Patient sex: M
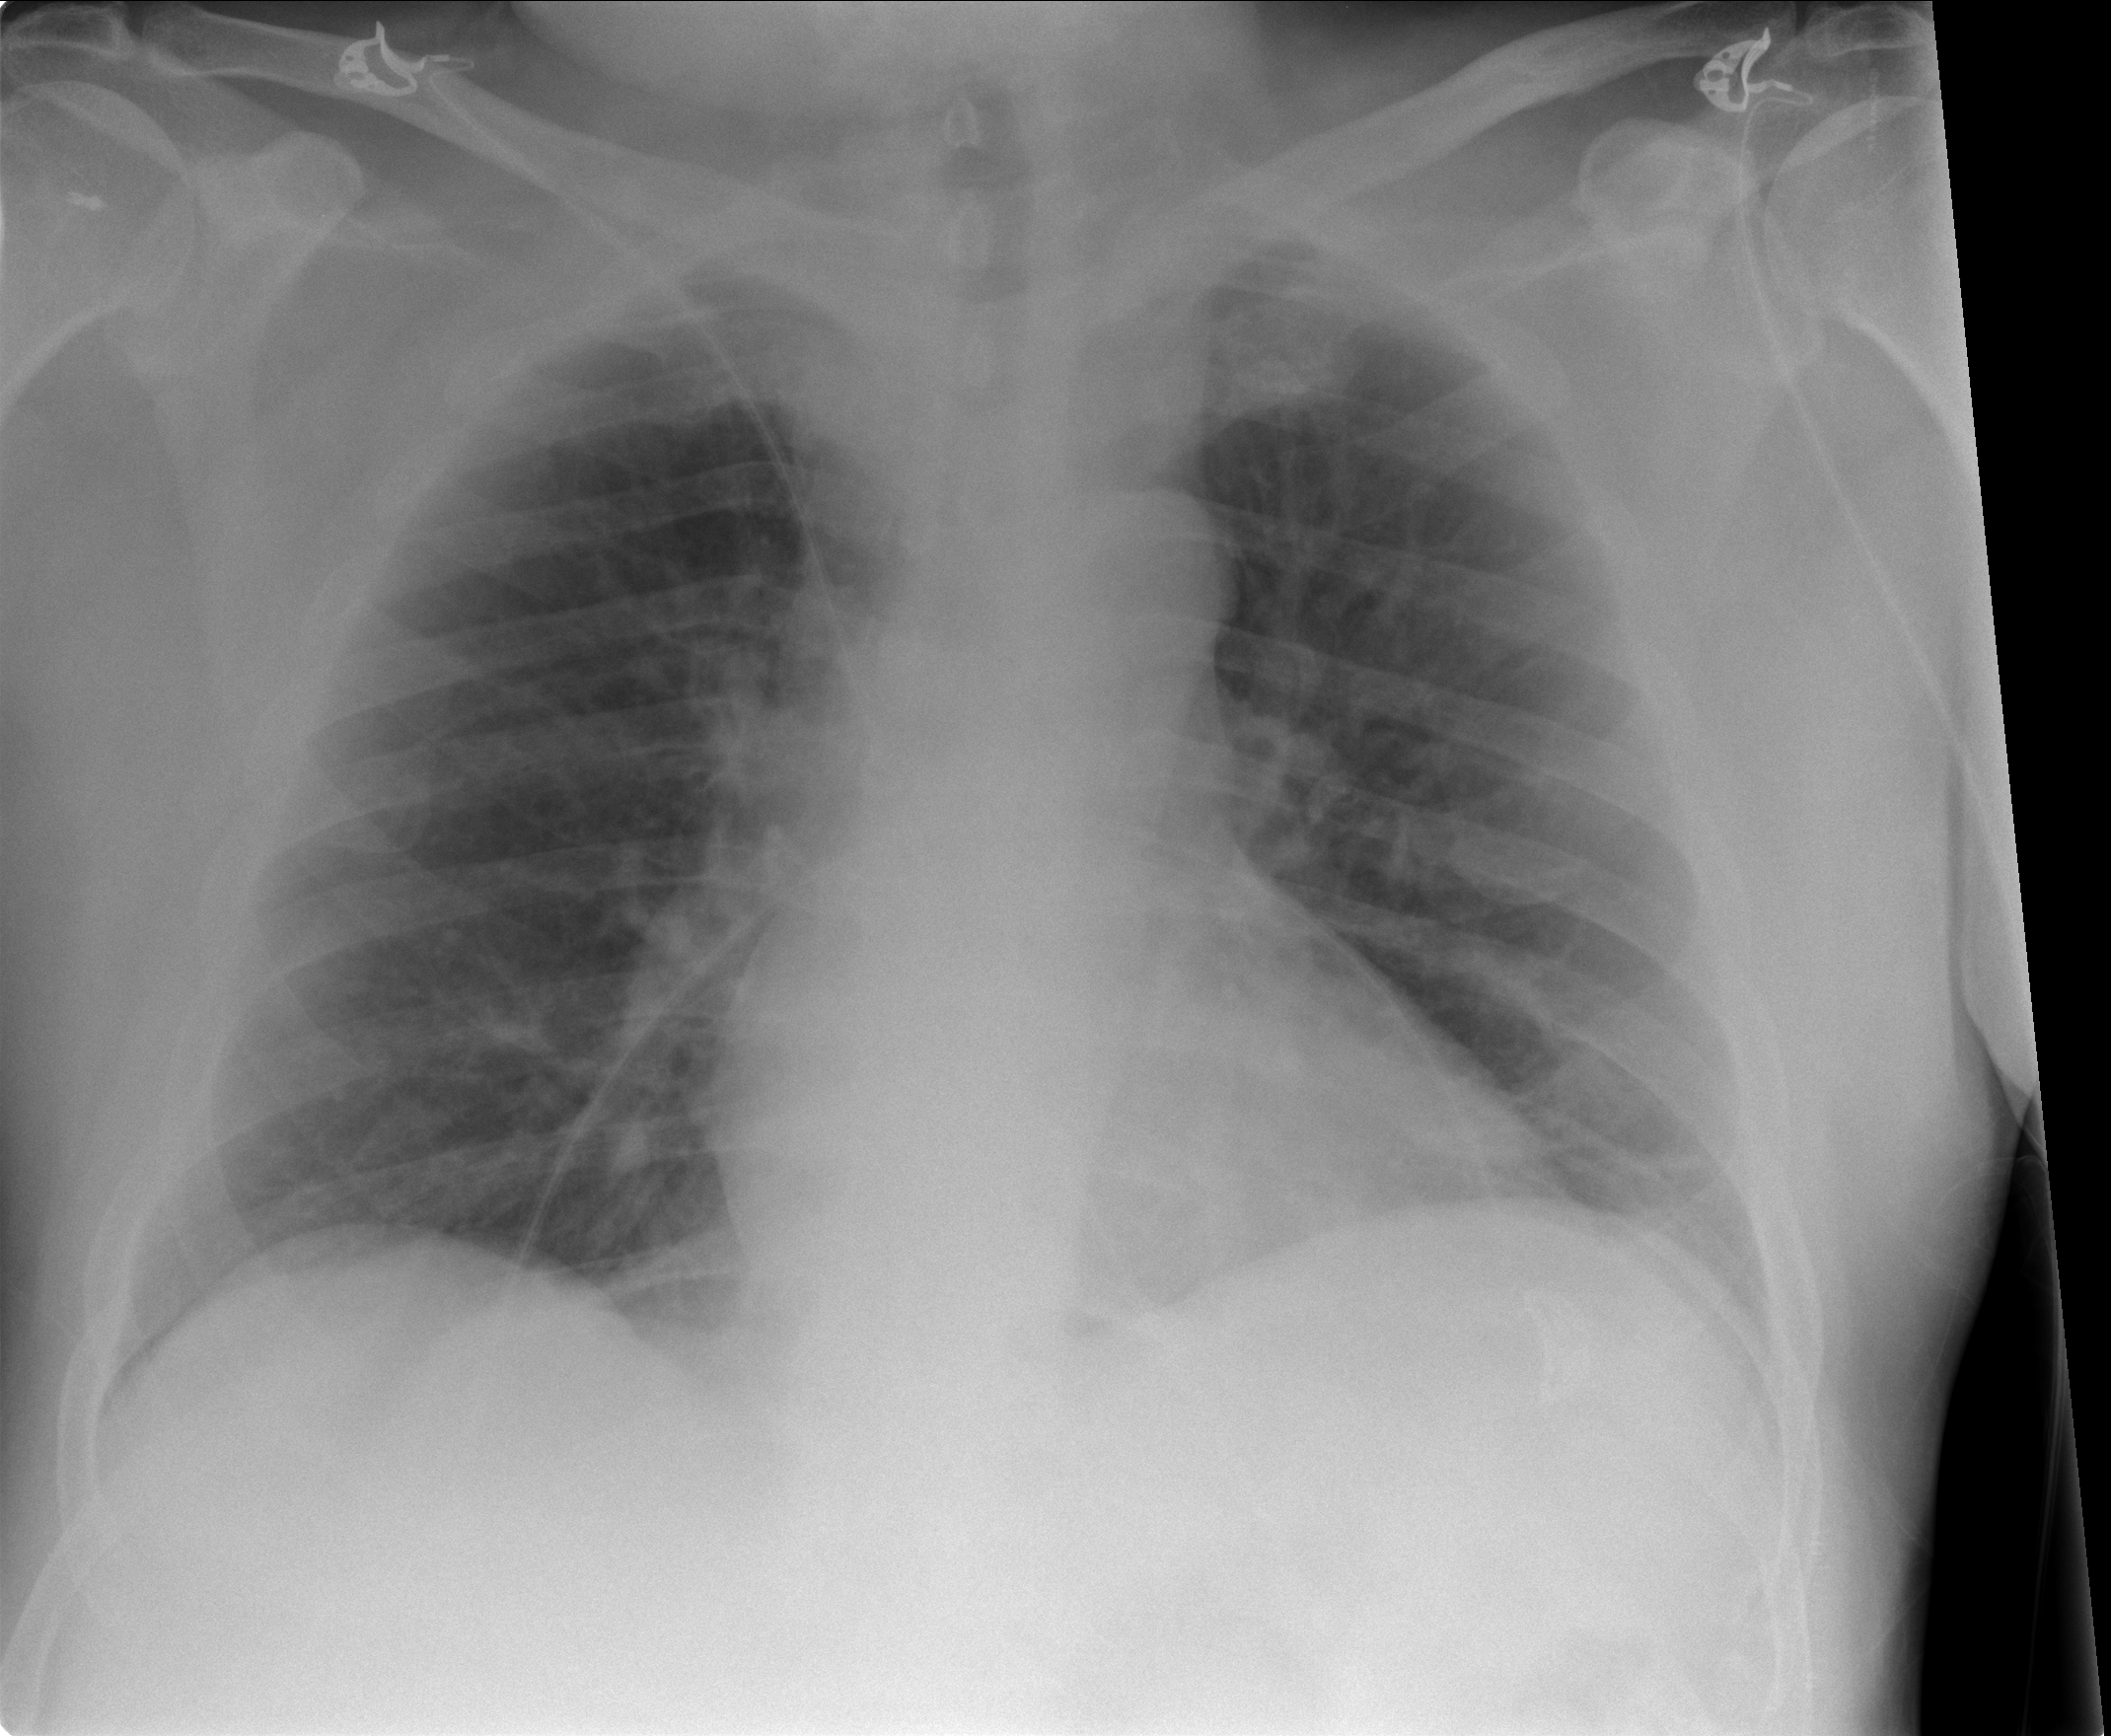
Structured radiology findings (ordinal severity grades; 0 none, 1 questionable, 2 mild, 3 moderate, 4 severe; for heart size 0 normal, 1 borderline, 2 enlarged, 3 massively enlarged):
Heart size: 0
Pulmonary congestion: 0
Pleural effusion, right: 0
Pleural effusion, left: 0
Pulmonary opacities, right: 0
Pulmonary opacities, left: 0
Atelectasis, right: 2
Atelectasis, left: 2